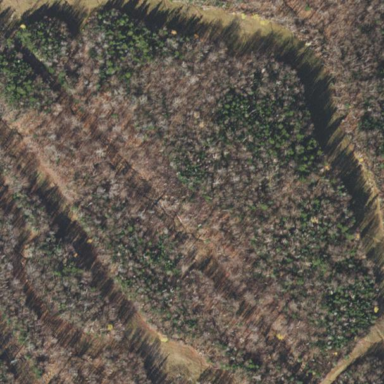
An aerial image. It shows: Forest with mixed leaf types and cycles.